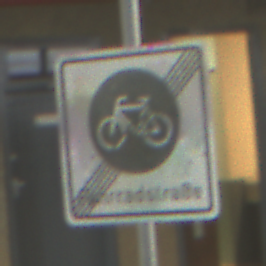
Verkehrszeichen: EndeFahrradstrasse
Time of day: MorningAfternoon
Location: Roofed (Special)
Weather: NotSpecified
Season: NotSpecified
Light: Artificial